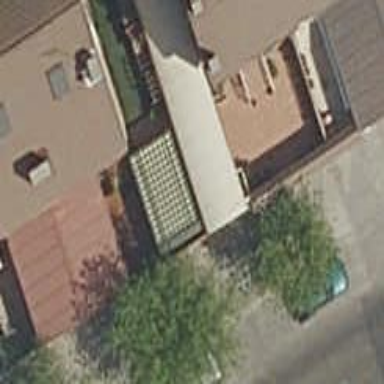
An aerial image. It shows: View of roof of building.